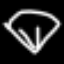
Label: diamond